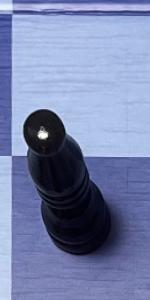
Label: Bishop_Black